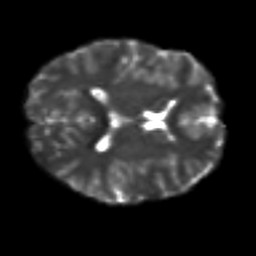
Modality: T2w
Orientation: axial
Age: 26
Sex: female
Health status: healthy
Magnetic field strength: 3 T
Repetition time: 8.4 s
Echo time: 0.0926 s